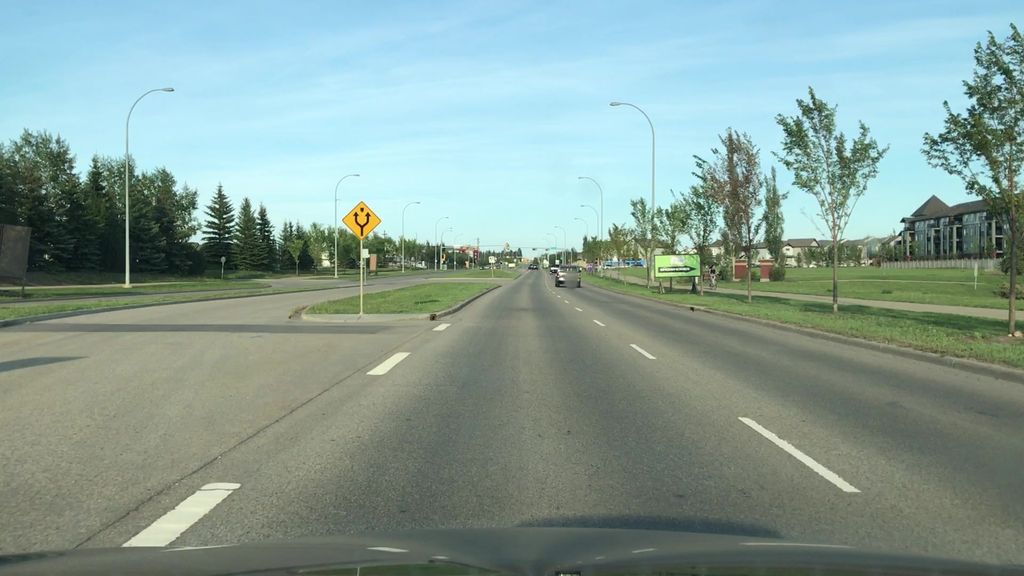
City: edmonton